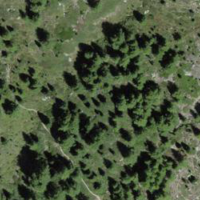
EUNIS habitat code: 26
Species observed at this site:
Rhododendron ferrugineum